Aerial crown-view tile of a tropical tree (Barro Colorado Island, Panama), acquired 20250217:
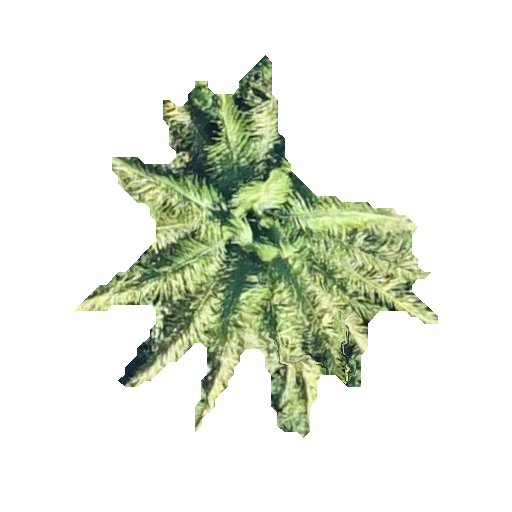
Species: Oenocarpus mapora
GBIF accepted scientific name: Oenocarpus mapora
Crown area: 91.488 m²